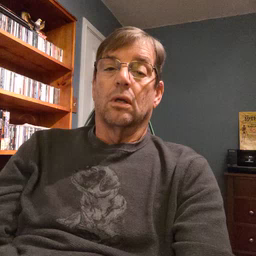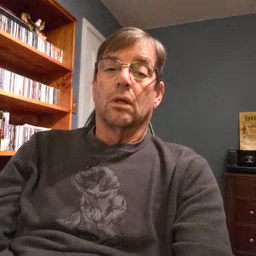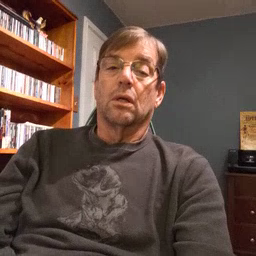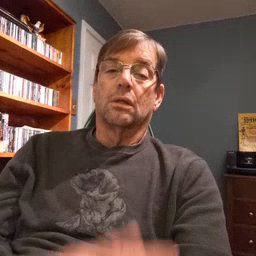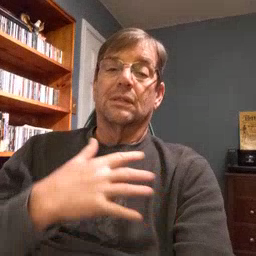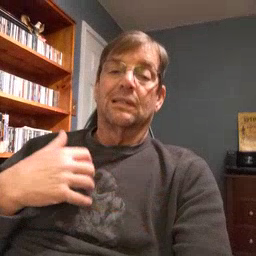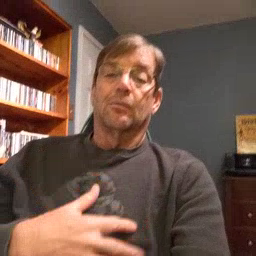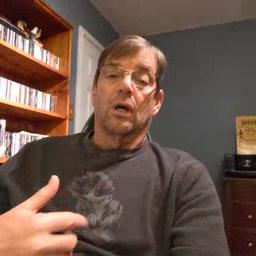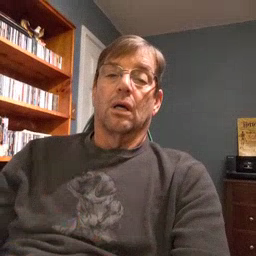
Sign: zebra